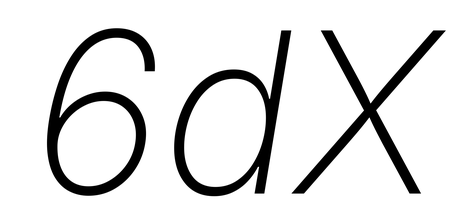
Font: Inter-Italic_ExtraLight_Italic